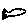
Label: fish